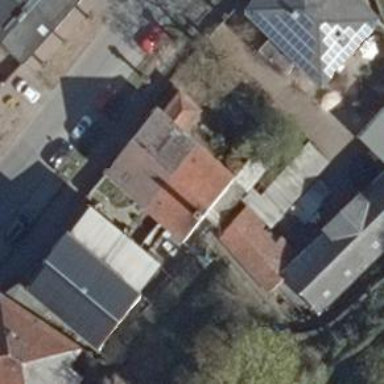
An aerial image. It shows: Part of building.